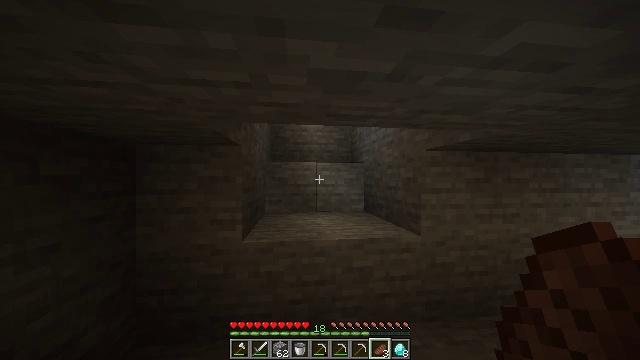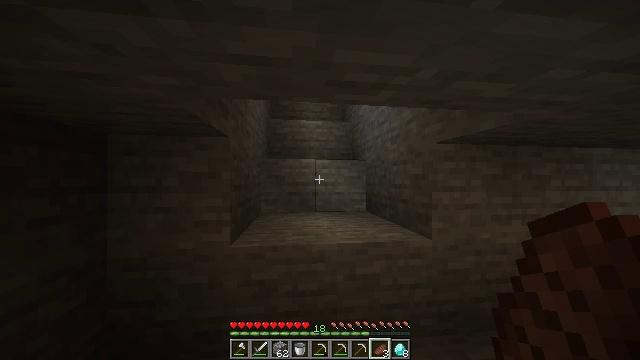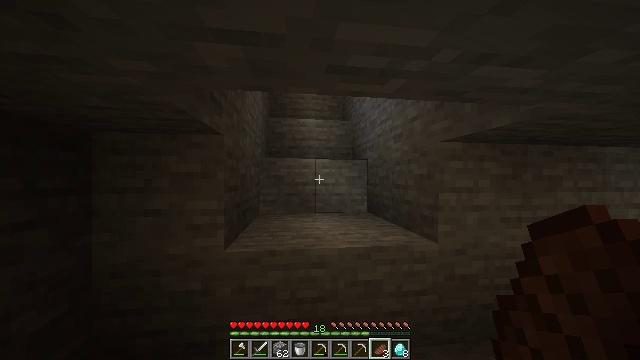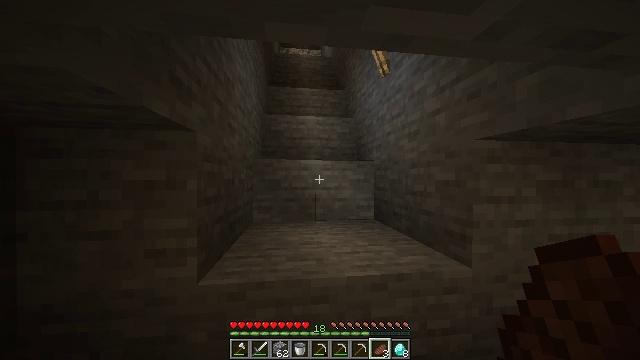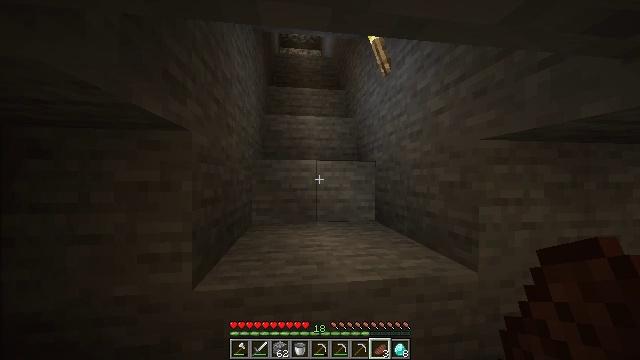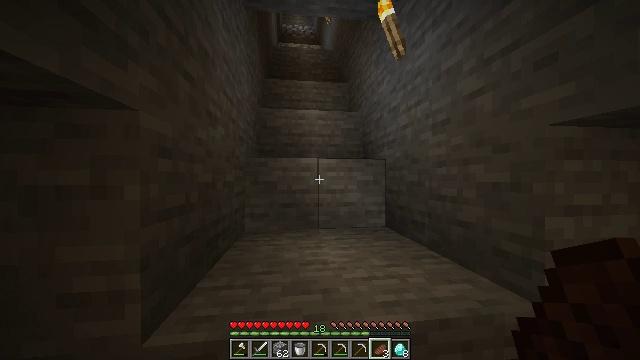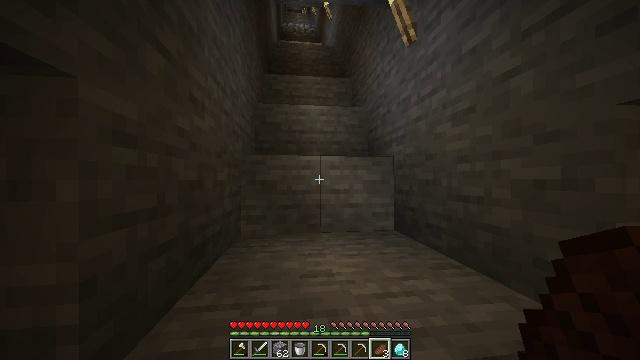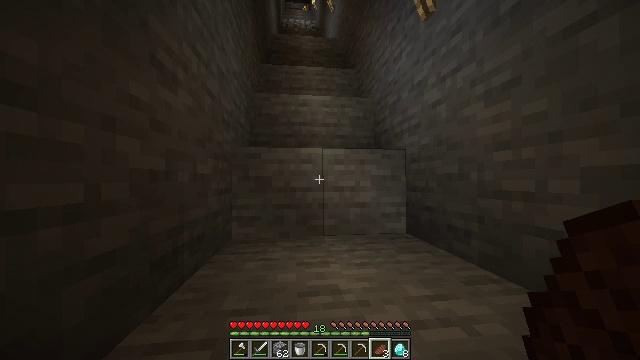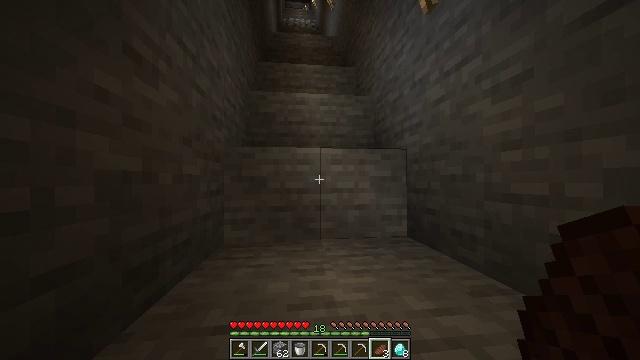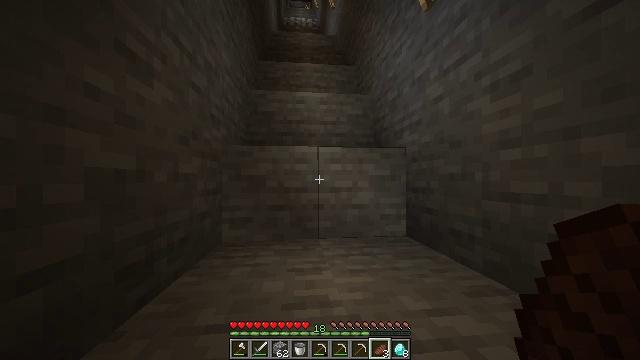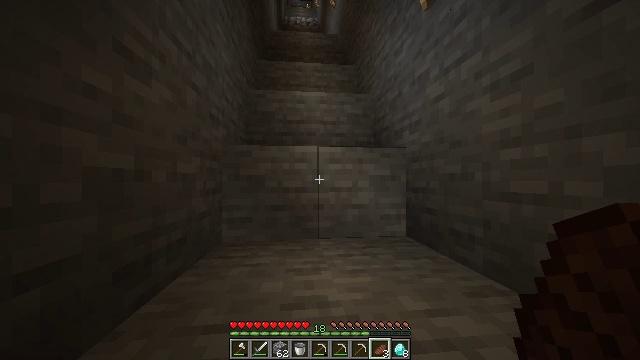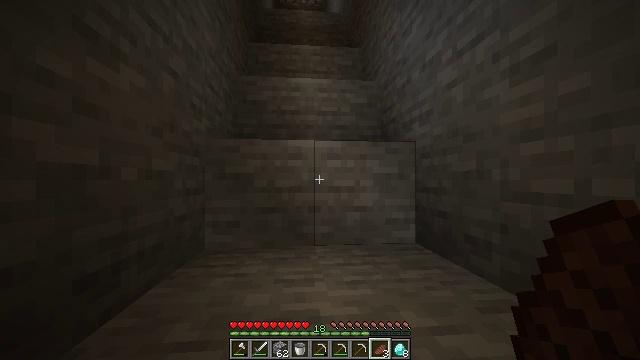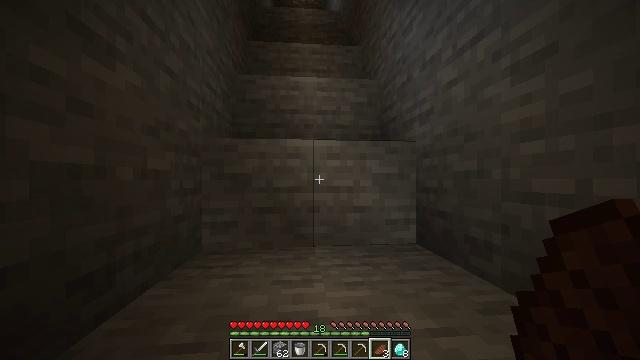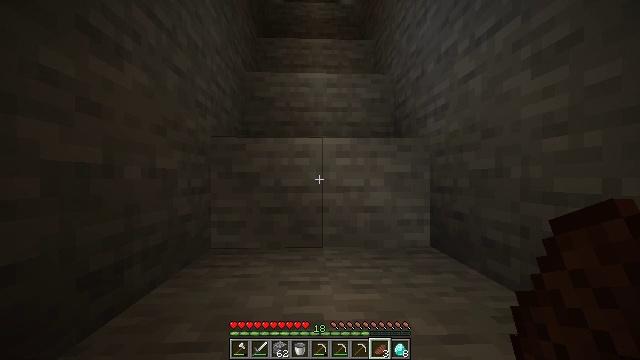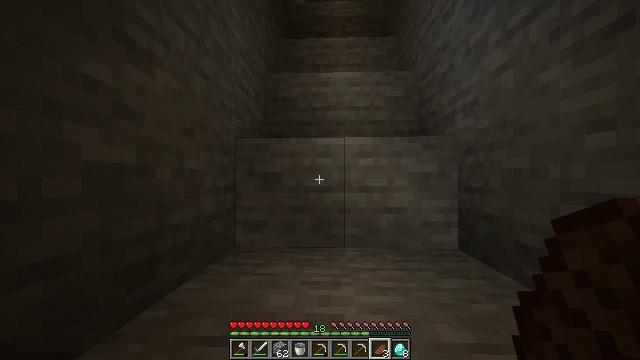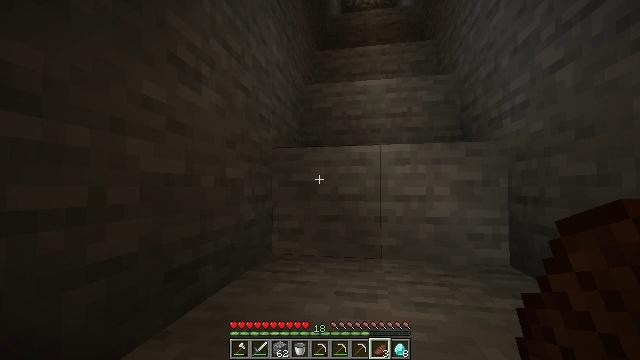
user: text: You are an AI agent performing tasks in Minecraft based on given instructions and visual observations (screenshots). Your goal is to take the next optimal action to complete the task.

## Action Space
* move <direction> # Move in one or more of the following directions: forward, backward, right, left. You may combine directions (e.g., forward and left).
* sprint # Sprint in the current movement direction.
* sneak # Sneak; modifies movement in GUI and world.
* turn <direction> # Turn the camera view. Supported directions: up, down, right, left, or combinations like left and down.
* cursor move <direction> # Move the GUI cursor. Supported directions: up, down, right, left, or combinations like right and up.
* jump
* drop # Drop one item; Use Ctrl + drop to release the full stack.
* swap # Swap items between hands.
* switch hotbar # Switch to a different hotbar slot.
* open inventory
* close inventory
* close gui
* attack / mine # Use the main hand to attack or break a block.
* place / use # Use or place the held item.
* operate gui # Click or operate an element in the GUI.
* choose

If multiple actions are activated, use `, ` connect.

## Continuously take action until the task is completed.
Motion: motion action
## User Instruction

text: Drop a cooked beef.
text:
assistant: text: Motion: move forward, sprint
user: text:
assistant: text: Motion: move forward, sprint
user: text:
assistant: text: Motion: move forward, sprint
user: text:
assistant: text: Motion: move forward, sprint
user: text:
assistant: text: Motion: move forward, sprint
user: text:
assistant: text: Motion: move forward, sprint
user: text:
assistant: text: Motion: move forward, sprint
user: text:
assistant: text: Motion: move forward, sprint
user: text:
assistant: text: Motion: move forward, sprint
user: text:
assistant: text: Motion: move forward, sprint
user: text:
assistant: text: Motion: move forward, sprint
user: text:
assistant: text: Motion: move forward, sprint
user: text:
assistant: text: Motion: sprint, turn left
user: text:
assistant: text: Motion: turn left
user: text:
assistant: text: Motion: turn left and up
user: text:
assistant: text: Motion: turn left and up
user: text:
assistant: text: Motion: turn left and up
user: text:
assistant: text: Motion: turn left and up
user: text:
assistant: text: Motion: turn left and up
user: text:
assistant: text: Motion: turn left
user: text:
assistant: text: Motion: turn left
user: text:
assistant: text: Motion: turn left
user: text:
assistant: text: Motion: turn left
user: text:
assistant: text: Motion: turn left and up
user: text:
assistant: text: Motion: turn left and up
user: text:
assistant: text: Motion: turn left and up
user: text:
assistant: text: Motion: turn left
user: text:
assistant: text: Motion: no_op
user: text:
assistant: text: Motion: no_op
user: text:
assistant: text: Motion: turn left and up